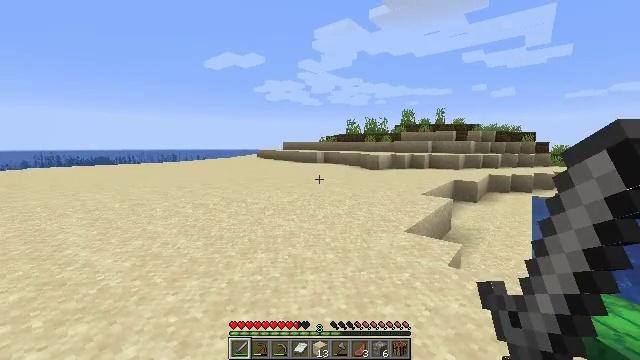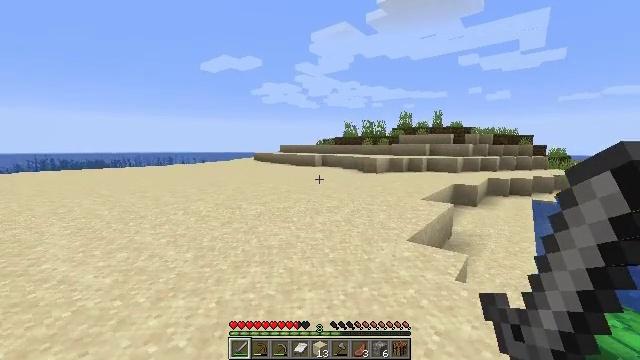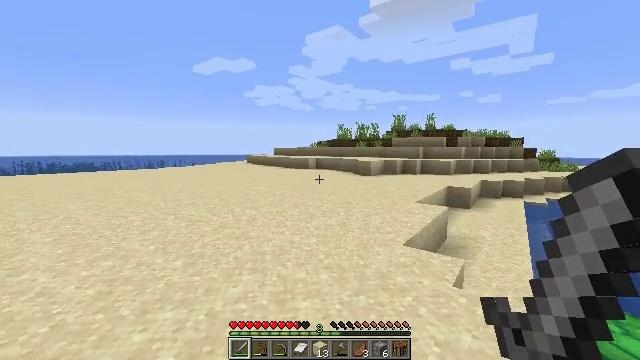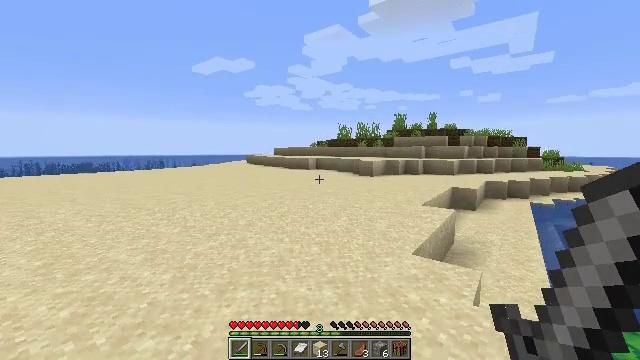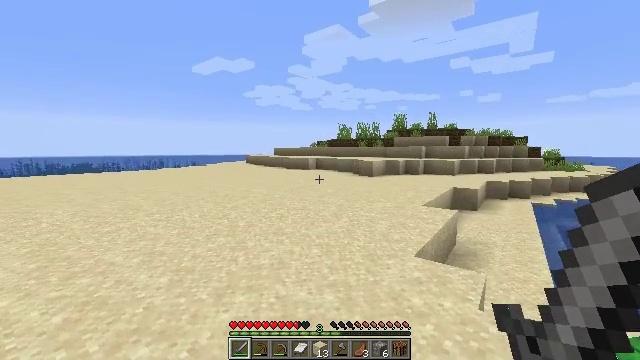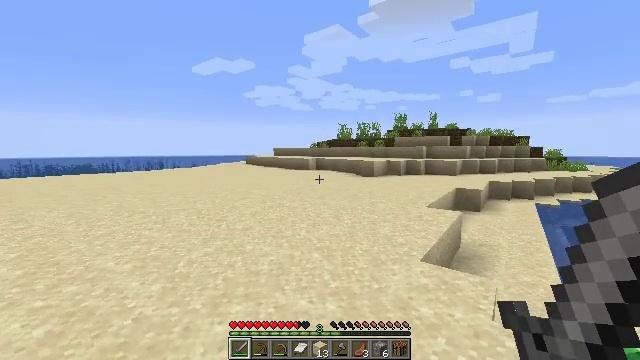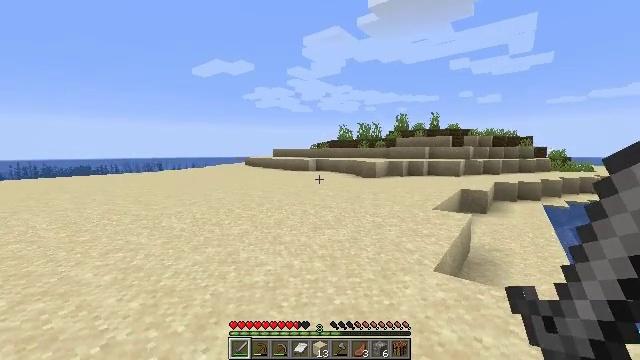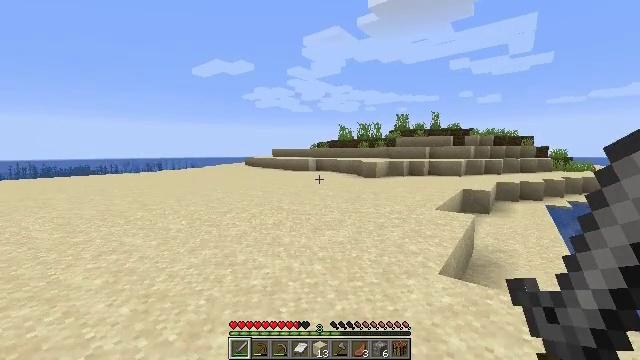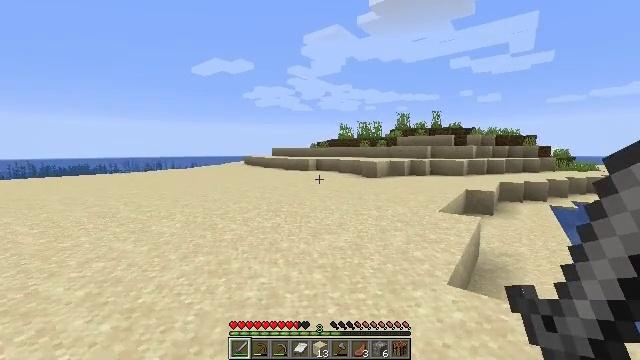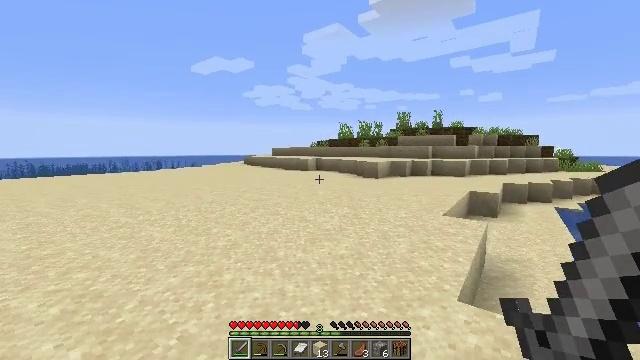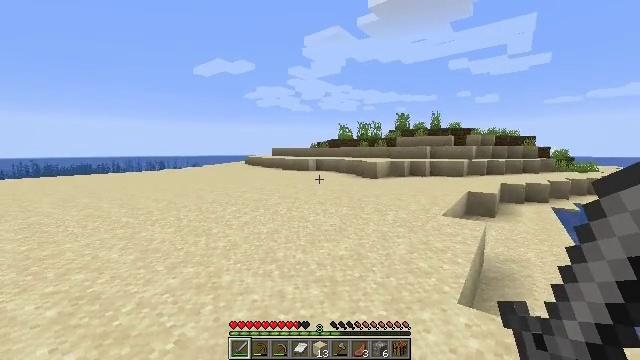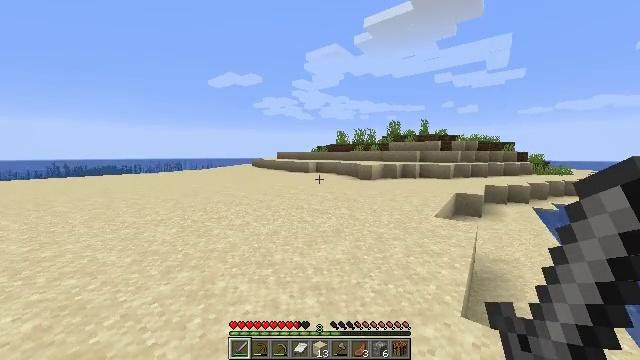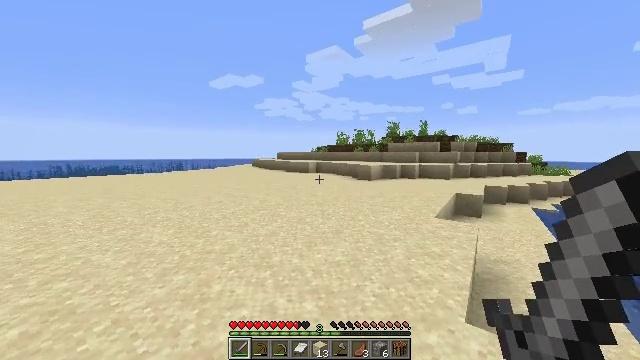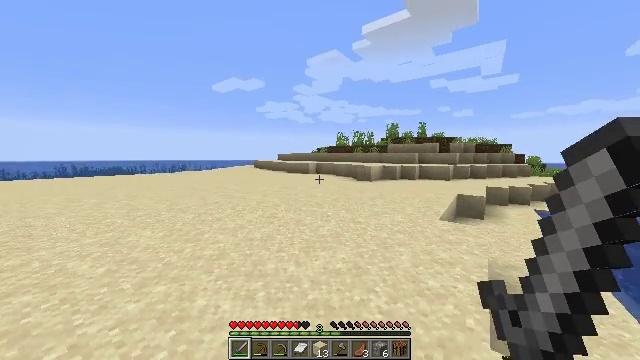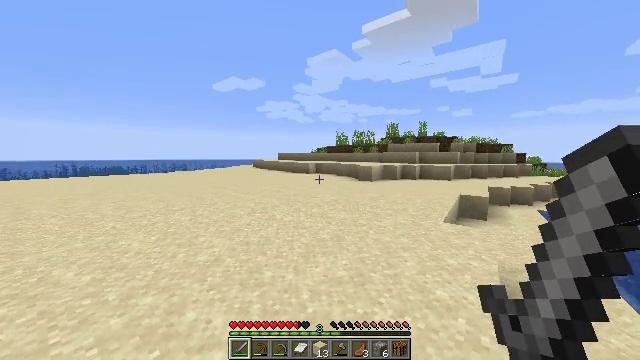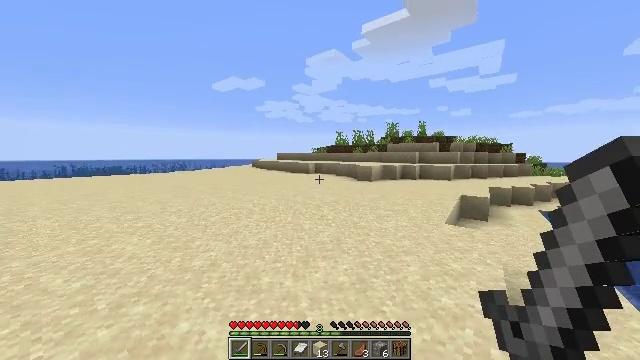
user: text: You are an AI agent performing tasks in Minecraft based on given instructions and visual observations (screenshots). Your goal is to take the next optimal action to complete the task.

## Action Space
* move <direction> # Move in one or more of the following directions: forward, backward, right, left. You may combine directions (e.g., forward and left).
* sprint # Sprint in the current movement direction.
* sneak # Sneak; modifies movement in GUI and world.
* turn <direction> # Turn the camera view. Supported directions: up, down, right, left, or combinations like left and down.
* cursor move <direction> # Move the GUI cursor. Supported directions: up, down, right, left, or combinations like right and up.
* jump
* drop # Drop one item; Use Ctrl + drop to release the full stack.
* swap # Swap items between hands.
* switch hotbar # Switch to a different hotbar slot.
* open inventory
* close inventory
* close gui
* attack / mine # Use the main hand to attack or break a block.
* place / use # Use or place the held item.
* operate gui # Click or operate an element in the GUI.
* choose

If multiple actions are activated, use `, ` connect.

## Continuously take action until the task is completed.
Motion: motion action
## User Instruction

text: Gather sugar cane for crafting.
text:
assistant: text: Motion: move forward
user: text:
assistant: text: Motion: move forward, turn right
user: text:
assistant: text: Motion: move forward
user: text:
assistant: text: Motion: move forward
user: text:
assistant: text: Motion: move forward
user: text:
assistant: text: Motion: move forward
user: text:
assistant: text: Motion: move forward
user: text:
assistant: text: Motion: move forward
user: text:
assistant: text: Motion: move forward, sprint
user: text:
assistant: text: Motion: move forward, sprint
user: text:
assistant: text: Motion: move forward, sprint
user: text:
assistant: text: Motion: move forward, sprint
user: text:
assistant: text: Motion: move forward, sprint
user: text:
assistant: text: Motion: move forward, sprint
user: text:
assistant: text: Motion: move forward, sprint
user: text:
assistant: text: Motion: move forward, sprint, turn right
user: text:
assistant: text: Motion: move forward, sprint, turn right
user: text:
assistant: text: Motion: move forward, sprint, turn right and down
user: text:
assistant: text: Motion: move forward, sprint, turn right
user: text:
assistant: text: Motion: move forward, sprint, turn right
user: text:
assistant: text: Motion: move forward, sprint, turn right
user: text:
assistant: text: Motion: move forward, sprint, turn right
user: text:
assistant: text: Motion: move forward, sprint
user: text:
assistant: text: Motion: move forward, sprint
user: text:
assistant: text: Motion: move forward, sprint
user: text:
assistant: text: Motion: move forward, sprint
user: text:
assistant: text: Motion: move forward, sprint
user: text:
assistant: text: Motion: move forward, sprint
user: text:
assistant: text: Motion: move forward, sprint
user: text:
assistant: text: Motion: move forward, sprint